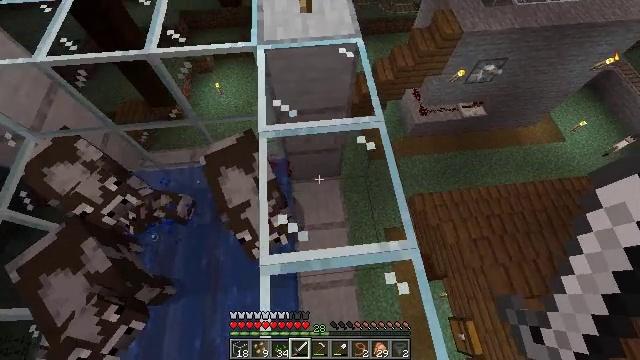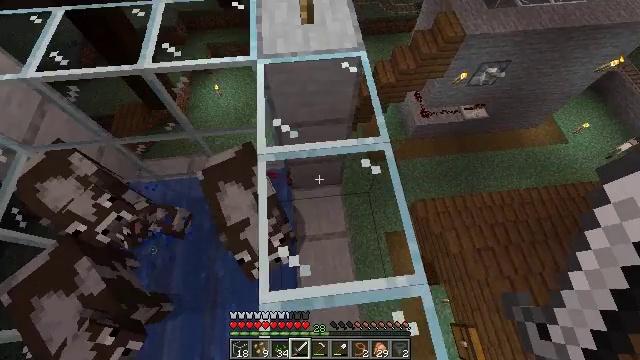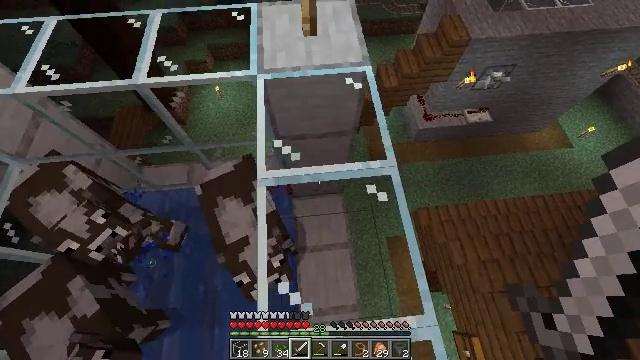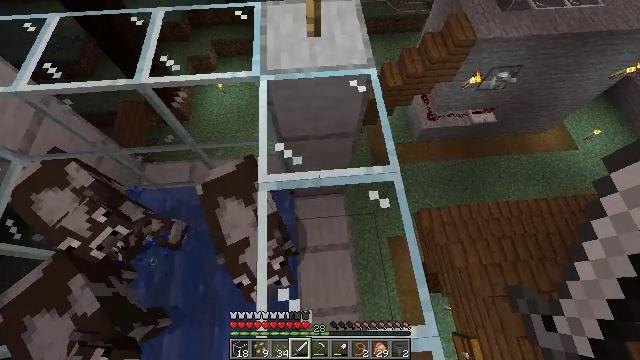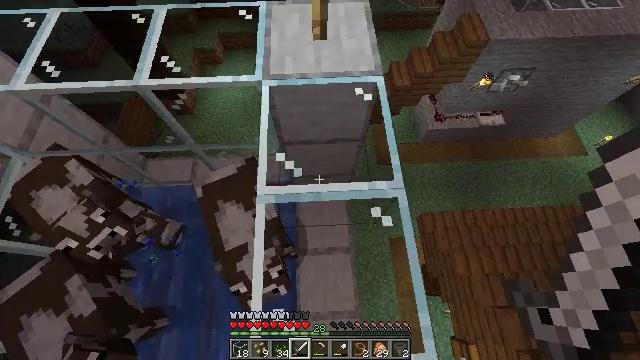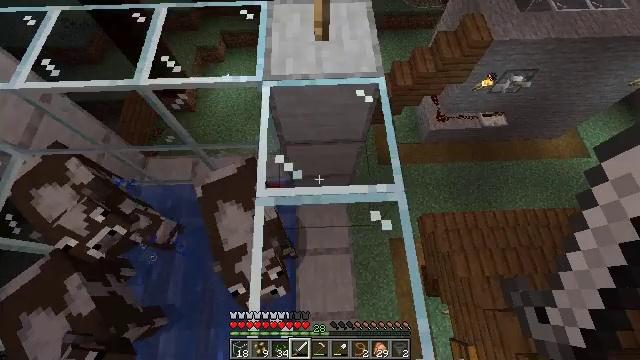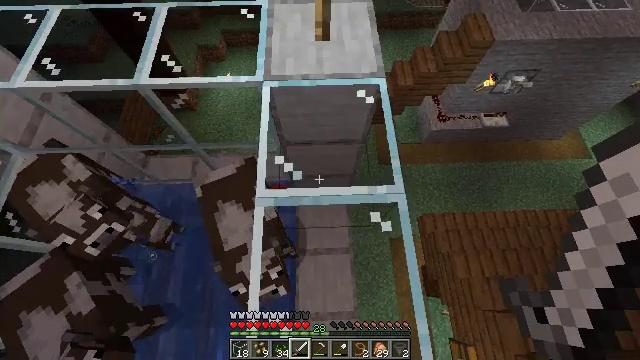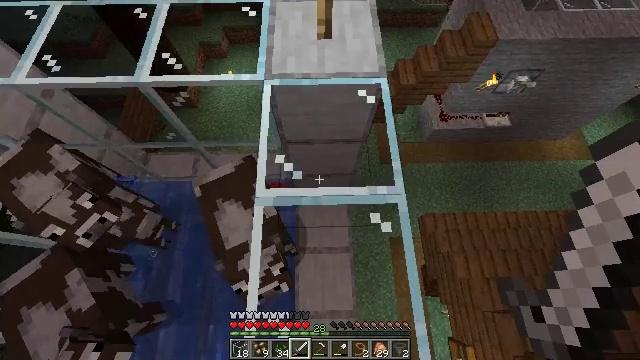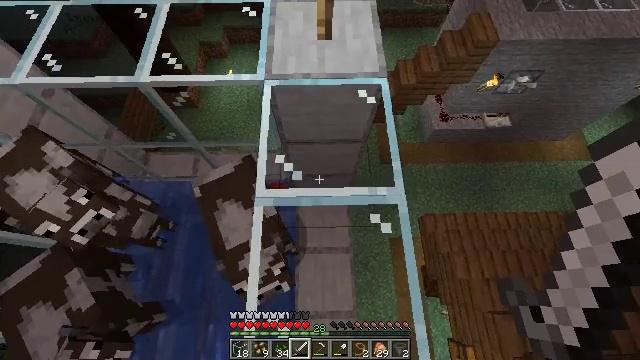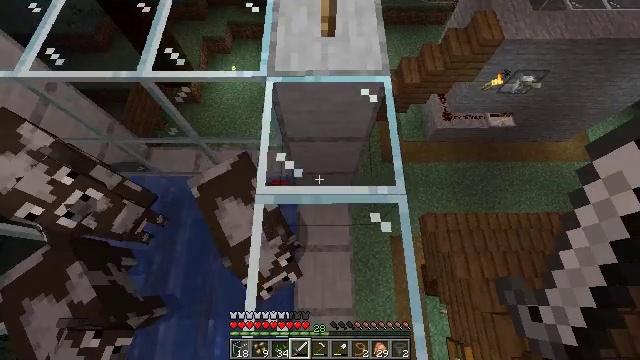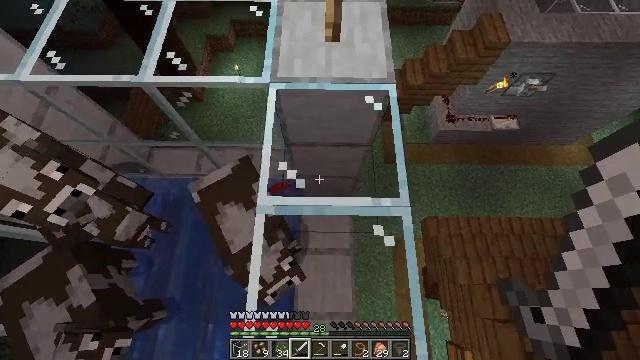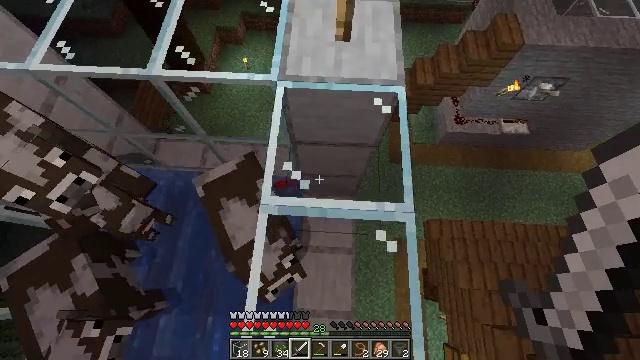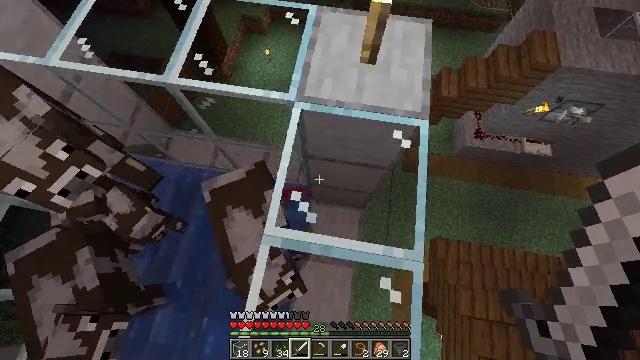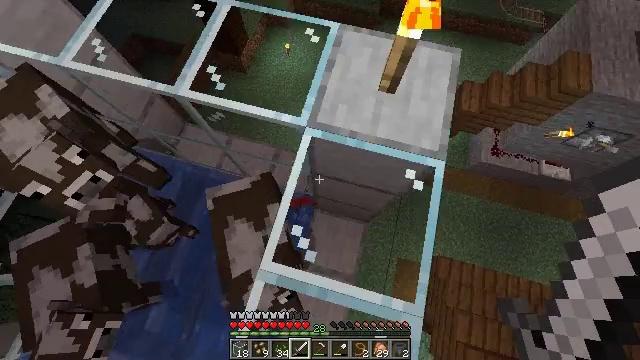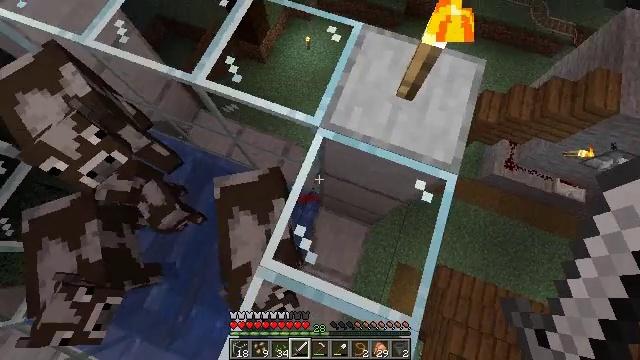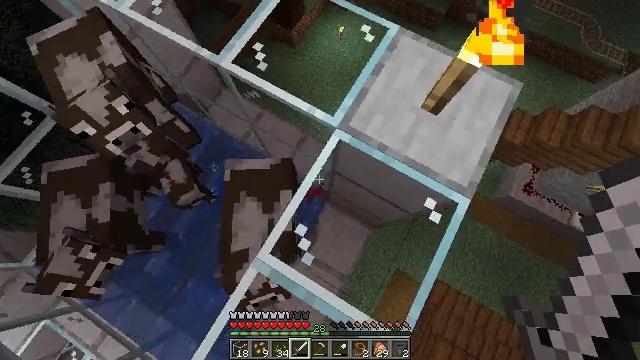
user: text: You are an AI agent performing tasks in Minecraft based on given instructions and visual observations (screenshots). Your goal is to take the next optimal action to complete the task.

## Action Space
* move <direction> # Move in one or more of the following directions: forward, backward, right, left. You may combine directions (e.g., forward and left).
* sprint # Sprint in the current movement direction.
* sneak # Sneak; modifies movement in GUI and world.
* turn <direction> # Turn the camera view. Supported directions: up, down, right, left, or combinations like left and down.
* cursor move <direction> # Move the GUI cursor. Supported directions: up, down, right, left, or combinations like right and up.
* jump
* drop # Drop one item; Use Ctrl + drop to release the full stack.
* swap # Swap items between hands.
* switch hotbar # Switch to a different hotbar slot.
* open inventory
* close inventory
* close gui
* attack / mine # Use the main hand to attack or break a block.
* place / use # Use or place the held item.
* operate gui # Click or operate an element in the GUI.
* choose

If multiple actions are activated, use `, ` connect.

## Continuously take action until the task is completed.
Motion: motion action
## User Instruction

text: Remove the glass to use the space.
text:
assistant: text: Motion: move forward
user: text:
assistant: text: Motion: move forward
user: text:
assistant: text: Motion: turn left
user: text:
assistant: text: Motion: turn left and down
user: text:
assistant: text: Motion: no_op
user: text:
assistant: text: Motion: no_op
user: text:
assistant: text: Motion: no_op
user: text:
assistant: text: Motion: no_op
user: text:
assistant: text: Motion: no_op
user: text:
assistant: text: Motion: move forward
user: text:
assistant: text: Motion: move forward, turn left
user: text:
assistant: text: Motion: move forward, turn left and down
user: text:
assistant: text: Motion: move forward, turn left and down
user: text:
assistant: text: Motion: turn left and down
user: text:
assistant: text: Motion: turn left and down
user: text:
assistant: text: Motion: turn left and down
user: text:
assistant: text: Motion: turn left
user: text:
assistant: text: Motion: turn left
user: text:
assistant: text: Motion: turn left
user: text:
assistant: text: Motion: turn left
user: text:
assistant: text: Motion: turn left
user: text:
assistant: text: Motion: no_op
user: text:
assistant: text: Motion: no_op
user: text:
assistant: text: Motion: move forward
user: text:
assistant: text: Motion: move forward
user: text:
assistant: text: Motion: move forward
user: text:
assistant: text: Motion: turn left
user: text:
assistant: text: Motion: turn left
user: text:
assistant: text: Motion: turn left
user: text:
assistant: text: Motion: turn left and down